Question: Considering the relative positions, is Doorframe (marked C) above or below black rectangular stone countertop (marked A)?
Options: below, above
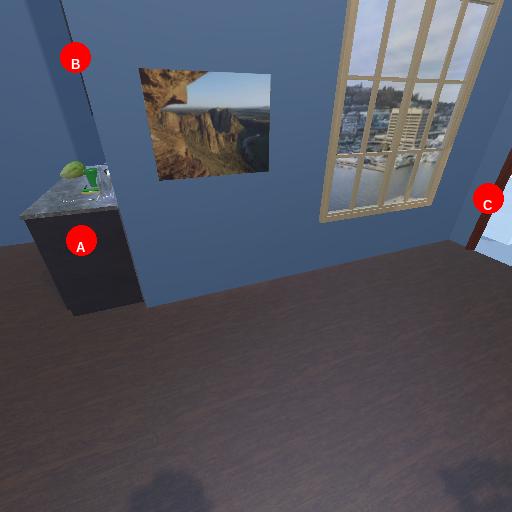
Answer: below